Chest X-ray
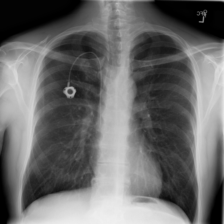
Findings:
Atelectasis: negative
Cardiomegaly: negative
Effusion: negative
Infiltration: negative
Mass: negative
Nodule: negative
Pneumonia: negative
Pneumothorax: negative
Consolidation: negative
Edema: negative
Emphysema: negative
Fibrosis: negative
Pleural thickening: negative
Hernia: negative